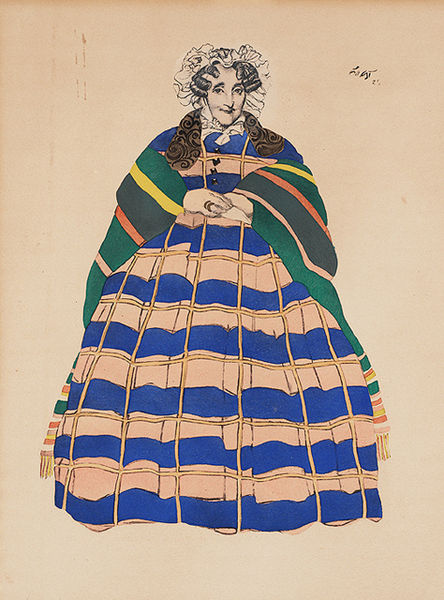
Titel: Costume Design for Old Moscow, Costume Design for Old Moscow
Künstler: Leon (after) Unknown; Bakst
Standort: Amherst (Massachusetts, USA)
Institution: Mead Art Museum, Amherst College
Schlagwörter: blue, fancy, hands, hat, red, white, black, collar, crinoline, dress, formal, gray, green, hair, lady, painting, portrait, skirt, woman, yellow, pattern, pink, print, orange, shawl, bonnet, coat, fur, scarf, art nouveau, buttons, smile, victorian, lines, fashion, ring, fat, edwardian, grey hair, headdress, curly, primary, neutral, gray hair, facy, cage dress, grey], sardonic, shale